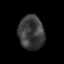
Tissue: lung
Cell type: Others
Senescence score: 0.212
Nuclear area (px): 858
Mean DAPI intensity: 58.834